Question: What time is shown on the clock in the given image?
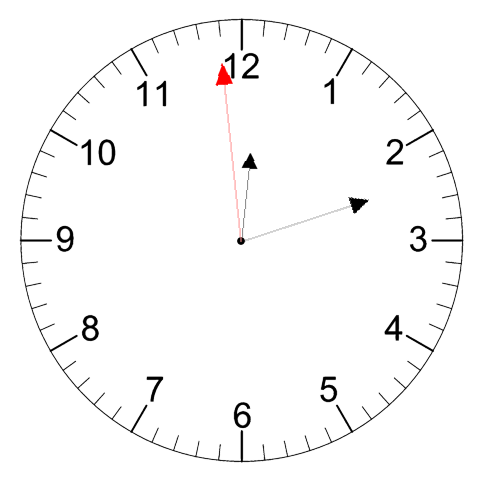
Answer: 12:11:59